Question: I want to be able to append df1 df2, df3 into one df_All , but since each of the dataframe has different column. How could I do this in for loop ( I have others stuff that i have to do in the for loop ) ?
'''
import pandas as pd
import numpy as np
df1 = pd.DataFrame.from_items([('A', [1, 2, 3]), ('B', [4, 5, 6])])
df2 = pd.DataFrame.from_items([('B', [5, 6, 7]), ('A', [8, 9, 10])])
df3 = pd.DataFrame.from_items([('C', [5, 6, 7]), ('D', [8, 9, 10]), ('A',[1,2,3]), ('B',[4,5,7])])
list = ['df1','df2','df3']
df_All = pd.DataFrame()
for i in list:
# doing something else as well ---
df_All = df_All.append(i)
'''

I want my df_All to only have ( A & B ) only, is there a way to this in loop above ? something like append only this two columns ?
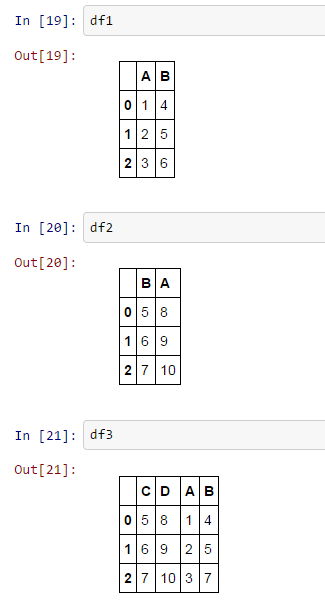
Answer: If I understand what you want then you need to select just columns 'A' and 'B' from 'df3' and then use <URL> :
'''
In [35]:
df1 = pd.DataFrame.from_items([('A', [1, 2, 3]), ('B', [4, 5, 6])])
df2 = pd.DataFrame.from_items([('B', [5, 6, 7]), ('A', [8, 9, 10])])
df3 = pd.DataFrame.from_items([('C', [5, 6, 7]), ('D', [8, 9, 10]), ('A',[1,2,3]), ('B',[4,5,7])])
df_list = [df1,df2,df3[['A','B']]]
pd.concat(df_list, ignore_index=True)
Out[35]:
A B
0 1 4
1 2 5
2 3 6
3 8 5
4 9 6
5 10 7
6 1 4
7 2 5
8 3 7
'''
Note that in your original code this is poor practice:
'''
list = ['df1','df2','df3']
'''
This shadows the built in type 'list' plus even if it was actually a valid var name like 'df_list' you've created a list of strings and not a list of dfs.
If you want to determine the common columns then you can determine this using the 'np.intersection' method on the columns:
'''
In [39]:
common_cols = df1.columns.intersection(df2.columns).intersection(df3.columns)
common_cols
Out[39]:
Index(['A', 'B'], dtype='object')
'''